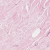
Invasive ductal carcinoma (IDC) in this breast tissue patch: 0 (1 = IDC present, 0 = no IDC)